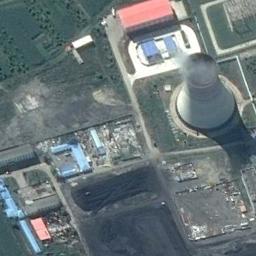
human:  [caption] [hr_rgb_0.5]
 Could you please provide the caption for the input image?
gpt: Many buildings are near the thermal power station .

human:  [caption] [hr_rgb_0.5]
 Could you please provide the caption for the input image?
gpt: There are workshops and machinery in the thermal power station, A coal yard, and a cooling tower is steaming .

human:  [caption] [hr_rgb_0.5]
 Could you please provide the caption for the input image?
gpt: The thermal power station is on the grass next to some buildings with white mist above .

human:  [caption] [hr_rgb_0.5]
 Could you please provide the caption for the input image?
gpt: There are five thermal power stations in this industrial area .

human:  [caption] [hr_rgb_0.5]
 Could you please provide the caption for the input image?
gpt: There are some green meadows and a chimney on the thermal power station .